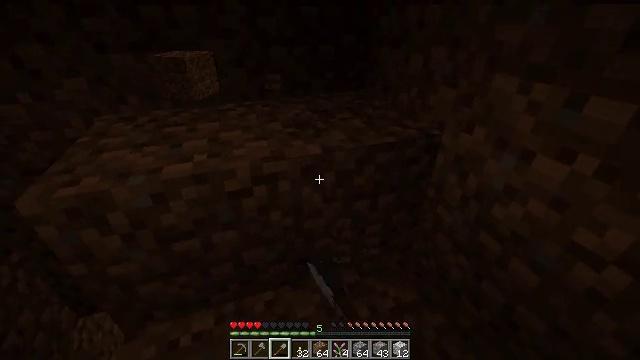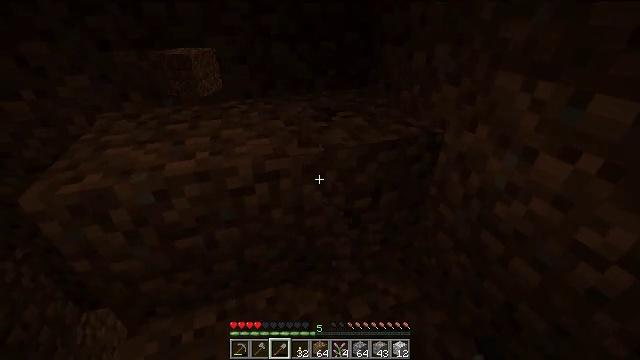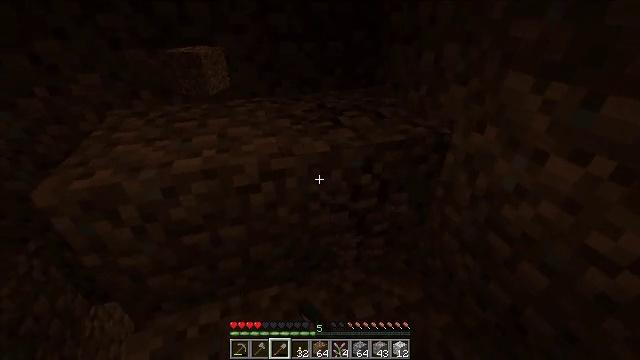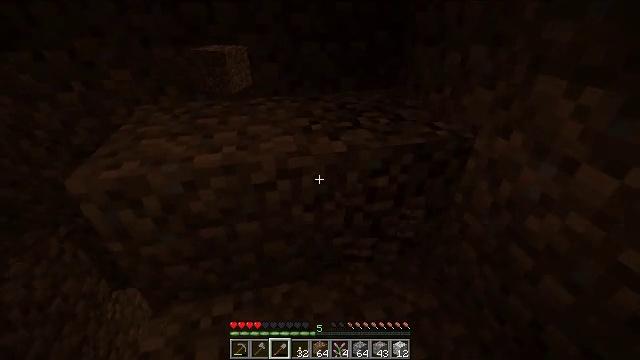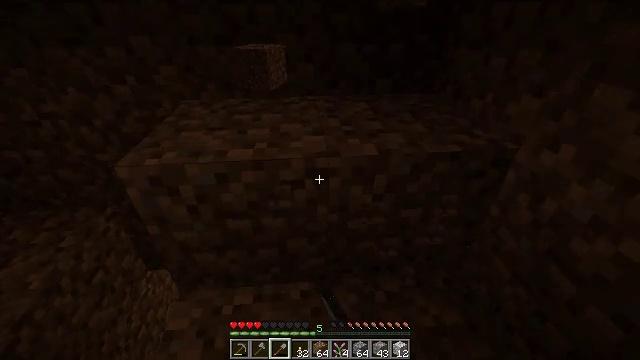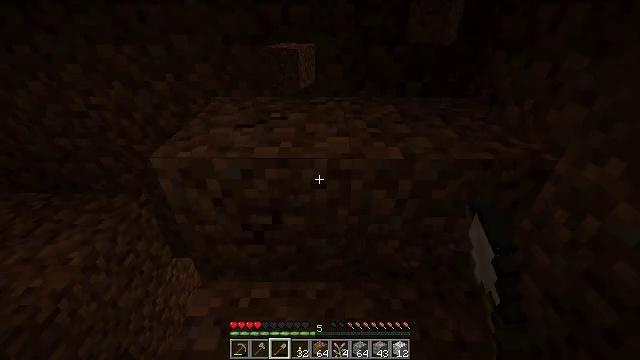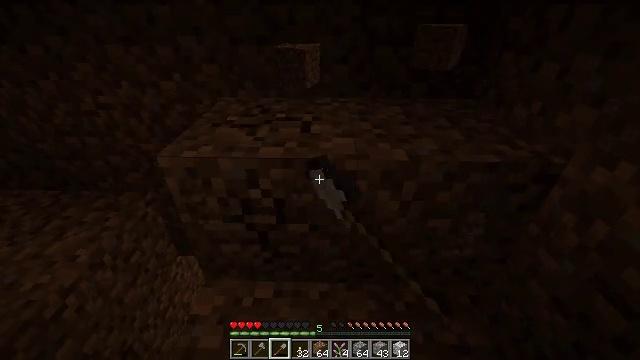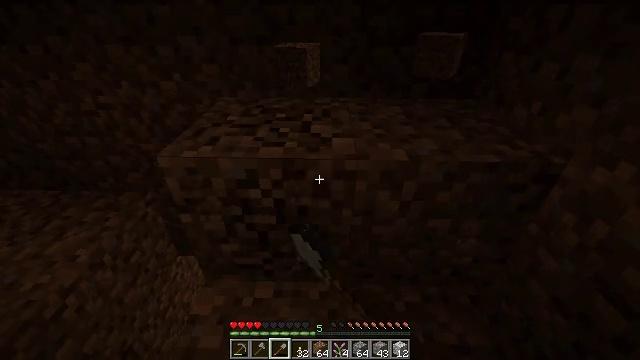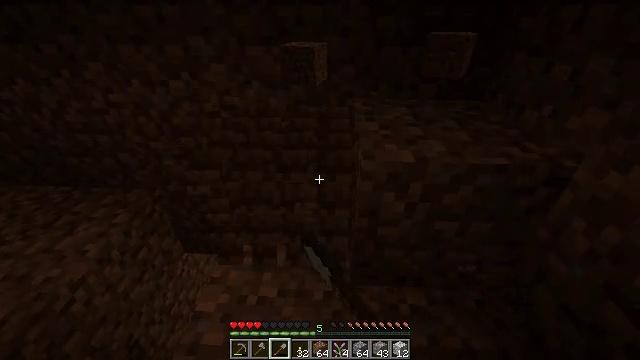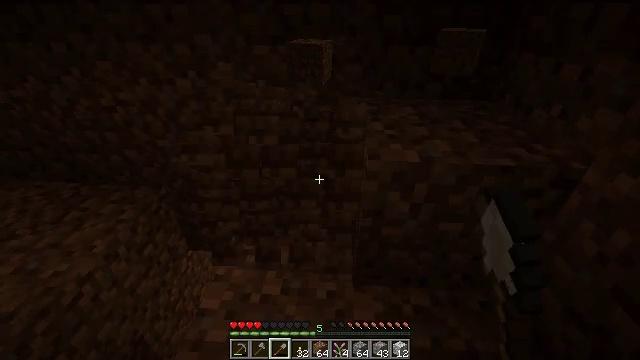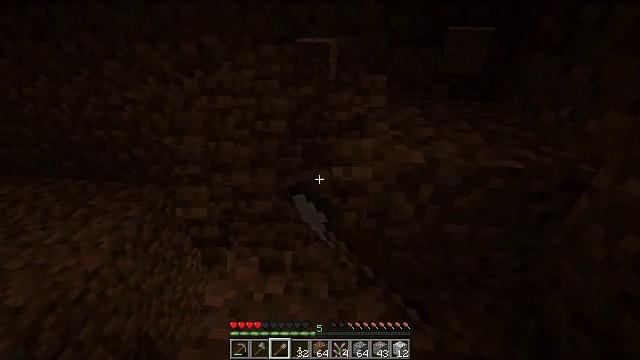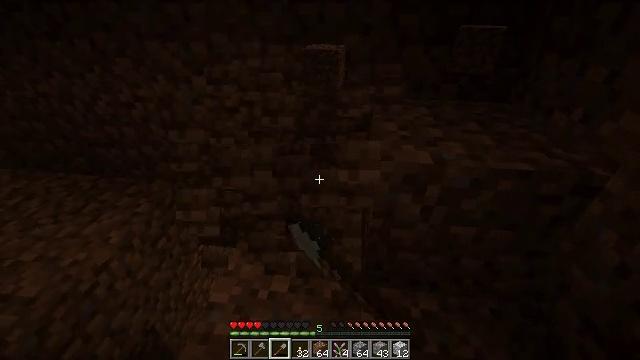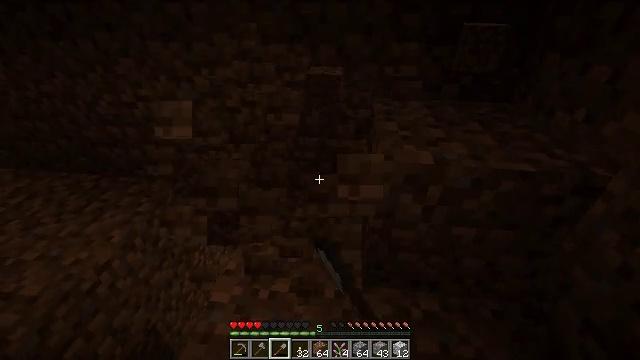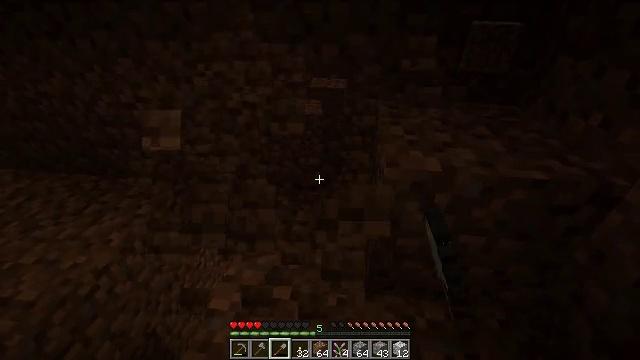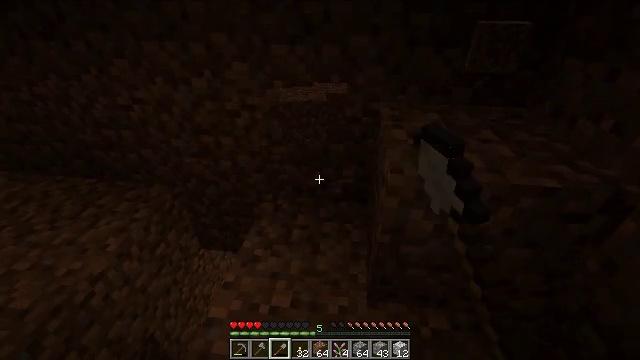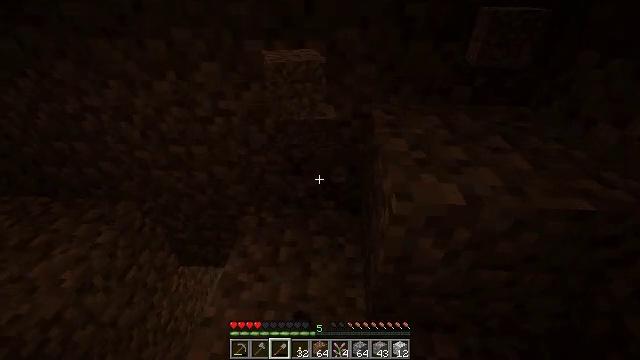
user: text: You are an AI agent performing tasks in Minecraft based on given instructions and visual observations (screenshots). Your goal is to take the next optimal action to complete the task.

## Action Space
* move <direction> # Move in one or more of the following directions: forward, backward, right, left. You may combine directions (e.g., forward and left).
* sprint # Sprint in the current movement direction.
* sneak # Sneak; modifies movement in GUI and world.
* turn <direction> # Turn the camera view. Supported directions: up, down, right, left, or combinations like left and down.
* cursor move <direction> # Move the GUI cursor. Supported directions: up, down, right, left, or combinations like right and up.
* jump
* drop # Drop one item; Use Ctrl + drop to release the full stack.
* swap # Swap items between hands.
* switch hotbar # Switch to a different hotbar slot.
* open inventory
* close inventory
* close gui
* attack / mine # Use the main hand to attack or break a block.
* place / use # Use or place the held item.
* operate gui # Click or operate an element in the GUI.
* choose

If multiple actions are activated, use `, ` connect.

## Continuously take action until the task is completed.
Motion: motion action
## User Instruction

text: Get dirt block.
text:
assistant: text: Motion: attack / mine
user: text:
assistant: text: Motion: turn left, attack / mine
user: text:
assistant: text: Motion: turn left, attack / mine
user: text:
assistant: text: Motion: turn left, attack / mine
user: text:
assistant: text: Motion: turn left, attack / mine
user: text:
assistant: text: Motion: turn left, attack / mine
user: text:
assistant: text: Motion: attack / mine
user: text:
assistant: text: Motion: turn left, attack / mine
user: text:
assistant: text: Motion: turn left, attack / mine
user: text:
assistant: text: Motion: turn left, attack / mine
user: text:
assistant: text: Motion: turn left, attack / mine
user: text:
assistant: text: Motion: attack / mine
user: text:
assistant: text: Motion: move forward, attack / mine
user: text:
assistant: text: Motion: move forward, attack / mine
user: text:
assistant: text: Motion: move forward, turn right and down, attack / mine
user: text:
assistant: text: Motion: move forward, turn right, attack / mine
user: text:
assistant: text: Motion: move forward, turn right, attack / mine
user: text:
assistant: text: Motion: turn right, attack / mine
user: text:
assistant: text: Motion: turn right, attack / mine
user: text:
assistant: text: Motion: turn right and down, attack / mine
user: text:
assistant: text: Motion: turn right, attack / mine
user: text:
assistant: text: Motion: turn right and down, attack / mine
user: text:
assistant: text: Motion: turn right, attack / mine
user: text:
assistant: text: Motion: attack / mine
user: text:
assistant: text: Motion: attack / mine
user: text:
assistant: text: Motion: attack / mine
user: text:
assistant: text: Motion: move left, turn right and up, attack / mine
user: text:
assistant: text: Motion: move left, turn right and up, attack / mine
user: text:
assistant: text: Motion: move forward and move left, turn right and up
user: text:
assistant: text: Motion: move forward and move left, turn right and up